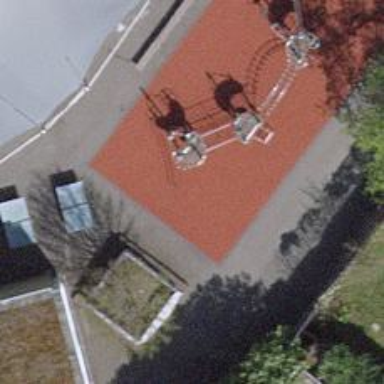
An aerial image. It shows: Playground area for leisure land.